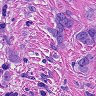
Metastatic tissue present: yes